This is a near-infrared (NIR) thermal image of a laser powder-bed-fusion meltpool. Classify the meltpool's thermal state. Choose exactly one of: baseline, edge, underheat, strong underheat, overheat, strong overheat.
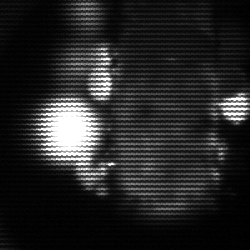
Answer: strong underheat